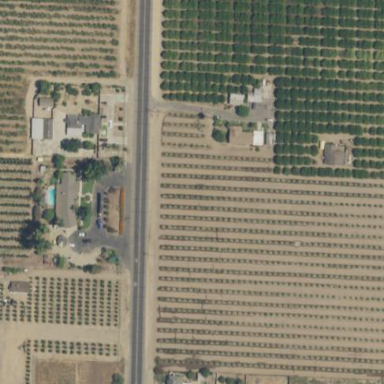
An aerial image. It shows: Orange orchard with rows of orange trees.